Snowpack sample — Snodgrass Mountain, Crested Butte, Colorado (2/4/25, 12:06 PM MST)
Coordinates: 38.923, -106.968
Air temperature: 35 °F
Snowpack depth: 80 cm
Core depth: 80 cm
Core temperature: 32 °F
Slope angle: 14°, slope face: 78°
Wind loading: low
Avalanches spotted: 0
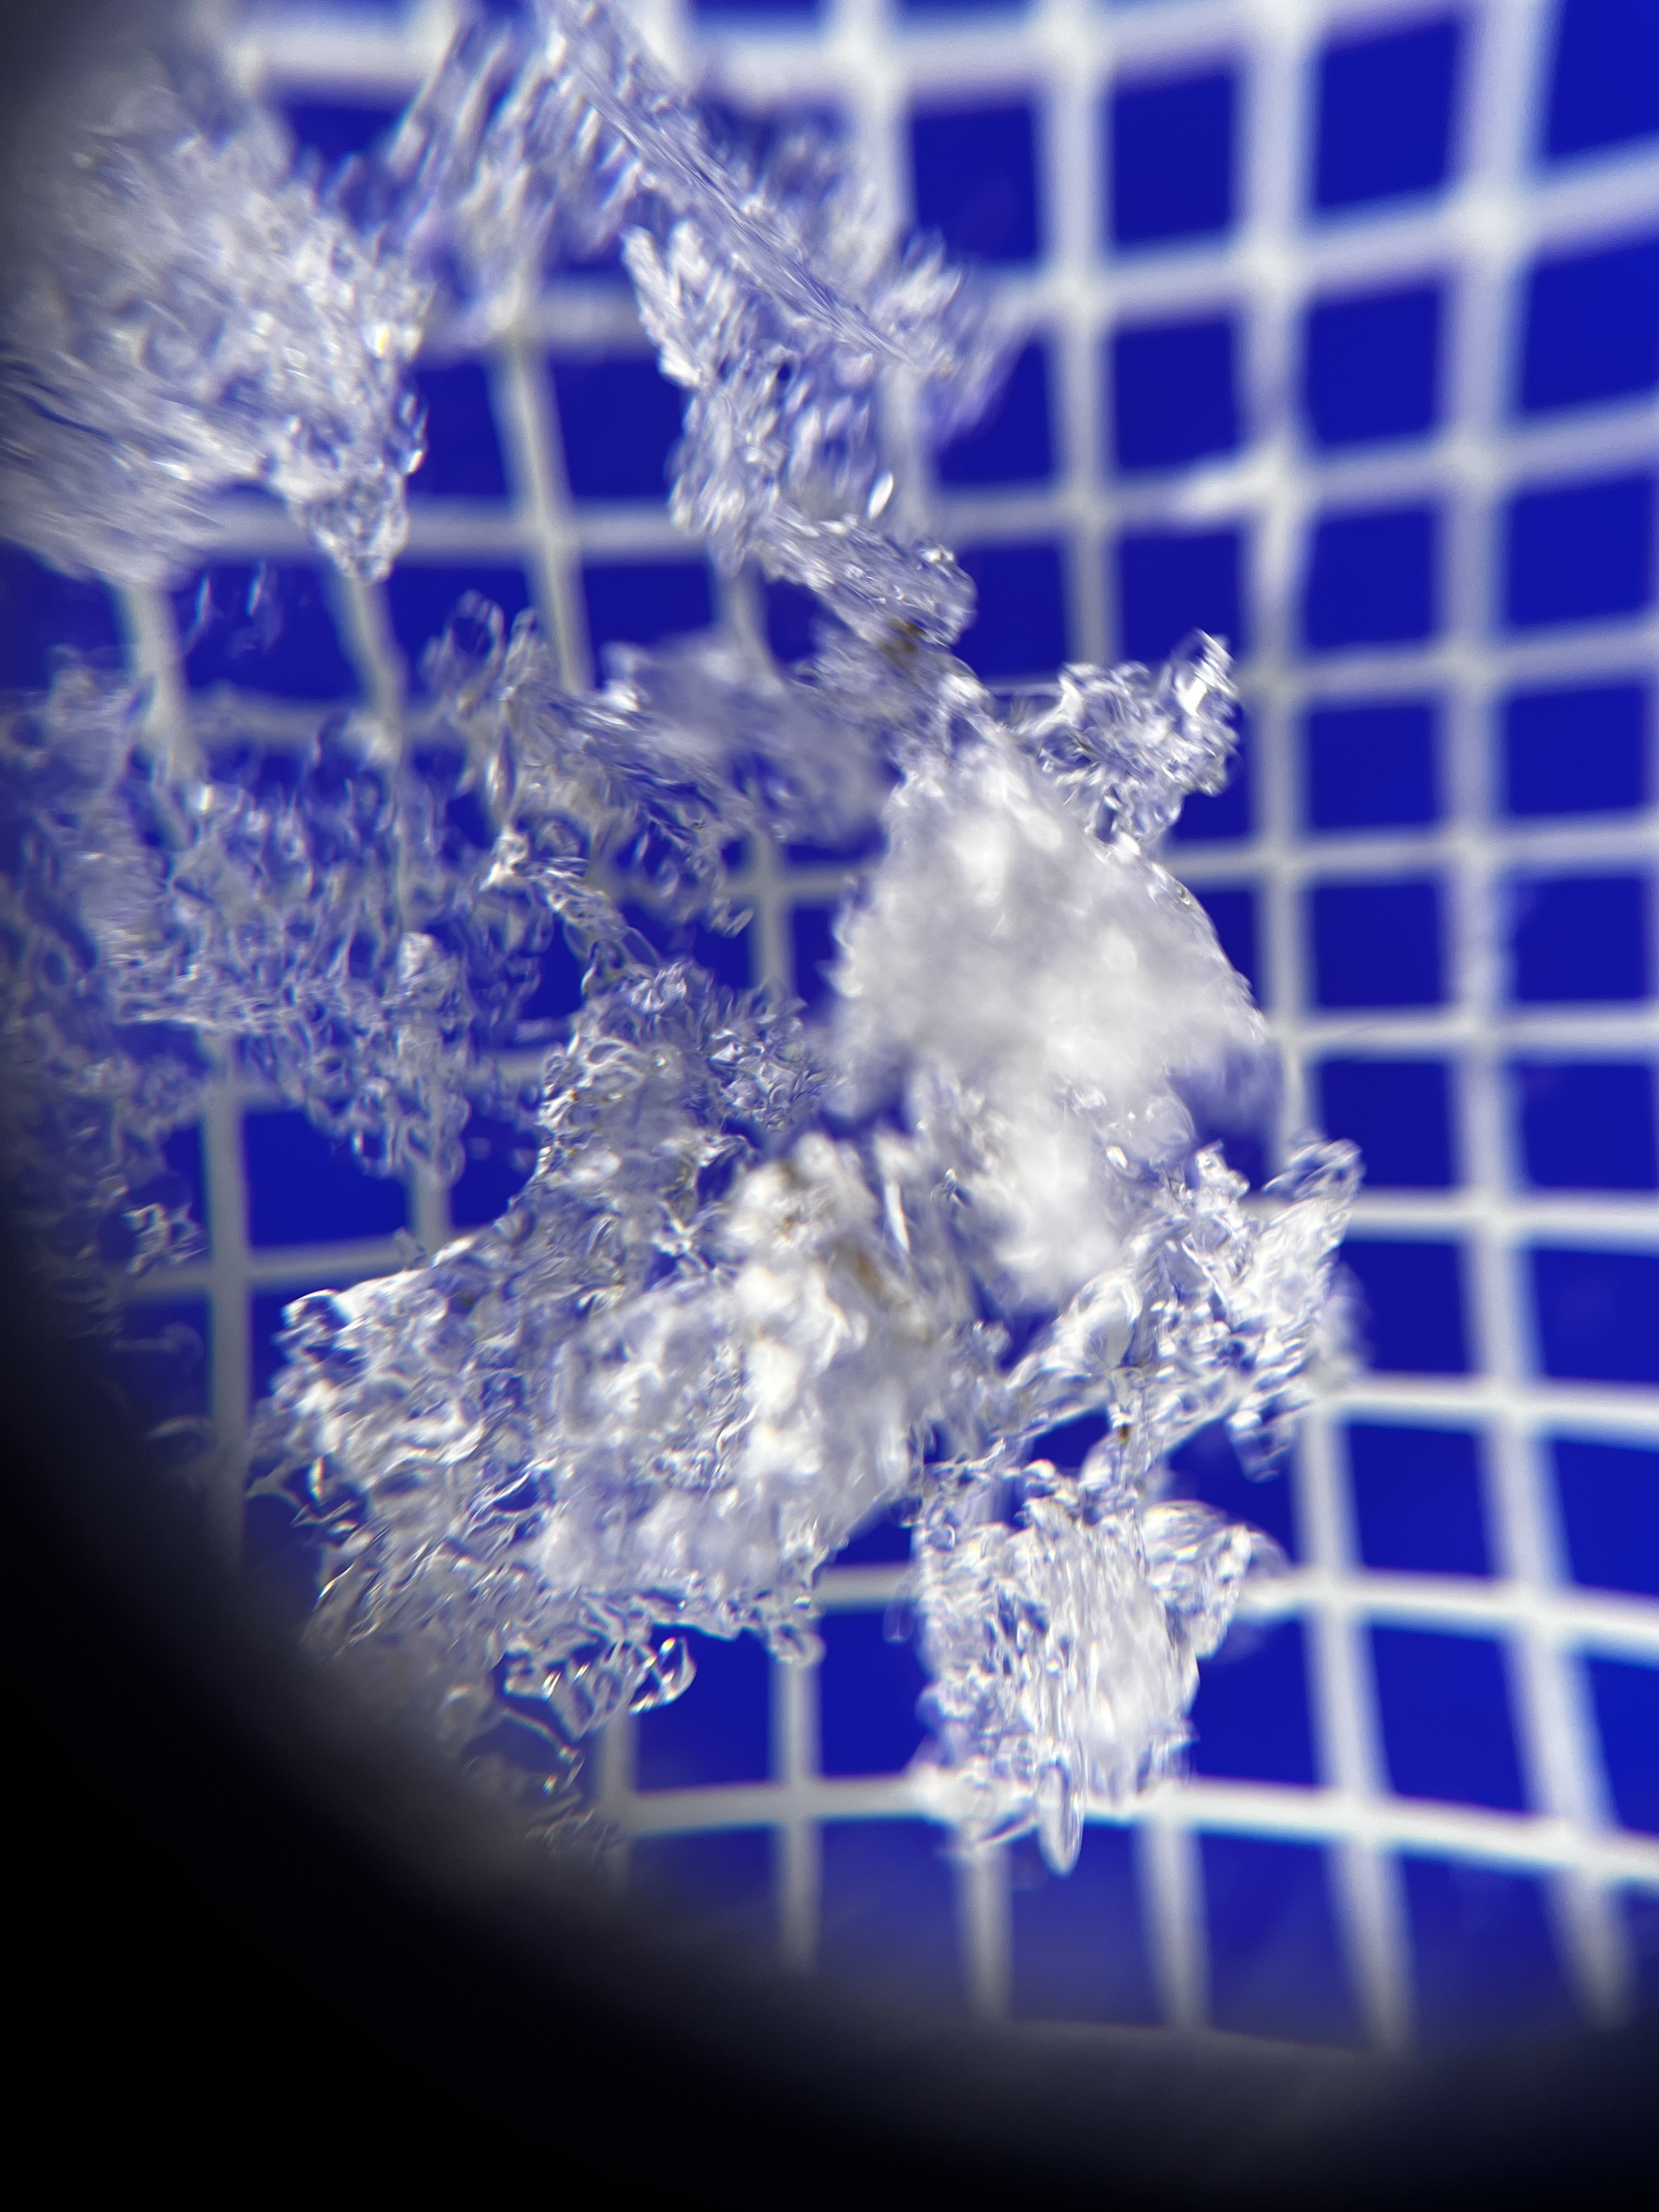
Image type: magnified_profile
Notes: No avalanches nearby, unusually warm weather for the last month reported by residents, Collected 25 yards from treeline